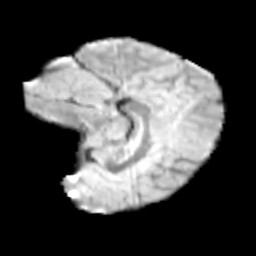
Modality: T2w
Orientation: sagittal
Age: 12
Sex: female
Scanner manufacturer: siemens
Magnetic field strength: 3 T
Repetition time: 3.8 s
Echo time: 0.07 s